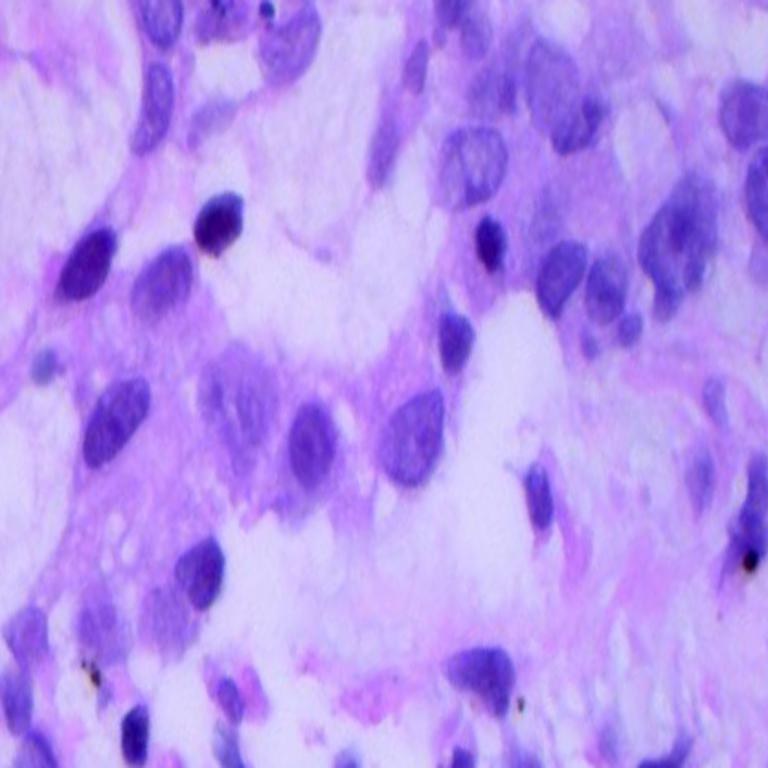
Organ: lung
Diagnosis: adenocarcinomas